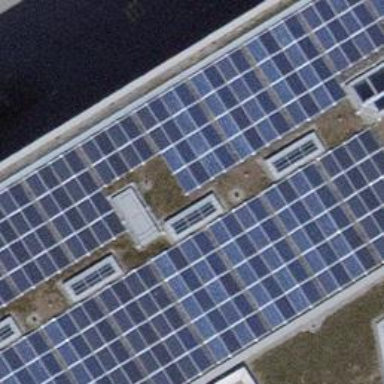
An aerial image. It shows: Solar photovoltaic panel generator.